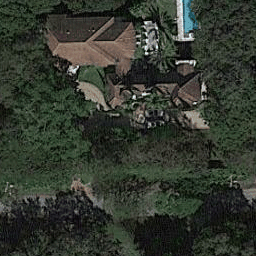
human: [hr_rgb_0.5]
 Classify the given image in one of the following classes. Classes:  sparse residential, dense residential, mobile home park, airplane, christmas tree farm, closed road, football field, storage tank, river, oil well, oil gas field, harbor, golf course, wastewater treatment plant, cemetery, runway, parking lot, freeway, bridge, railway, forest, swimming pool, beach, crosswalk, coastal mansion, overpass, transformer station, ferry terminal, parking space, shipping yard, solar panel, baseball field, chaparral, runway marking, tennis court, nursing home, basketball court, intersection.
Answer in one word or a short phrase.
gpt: sparse residential